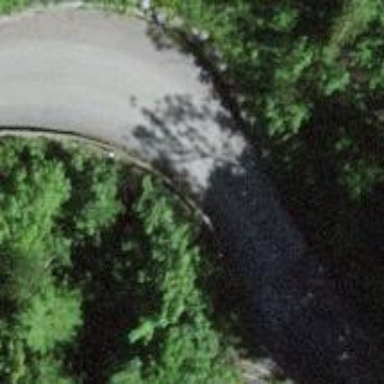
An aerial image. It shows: Culvert tunnel.